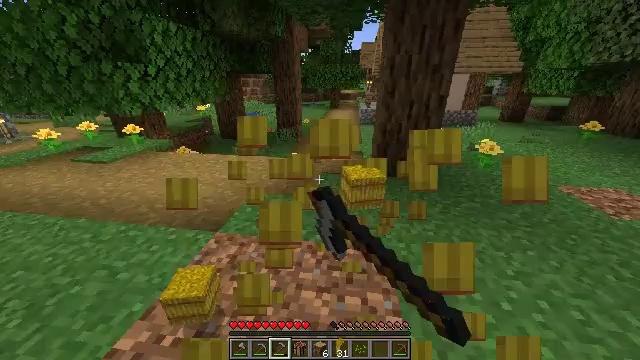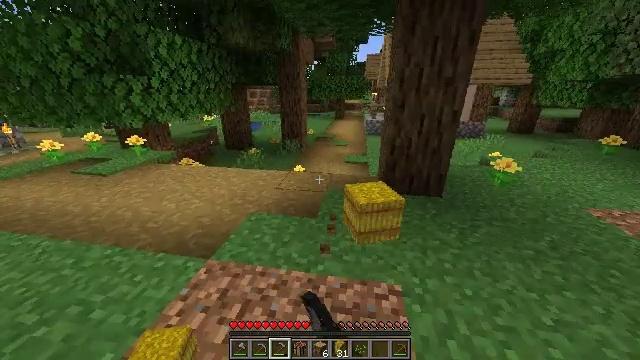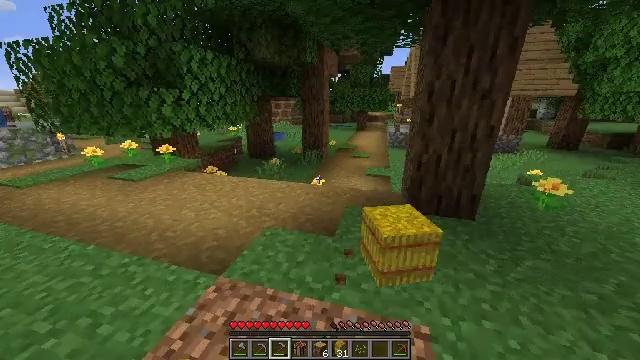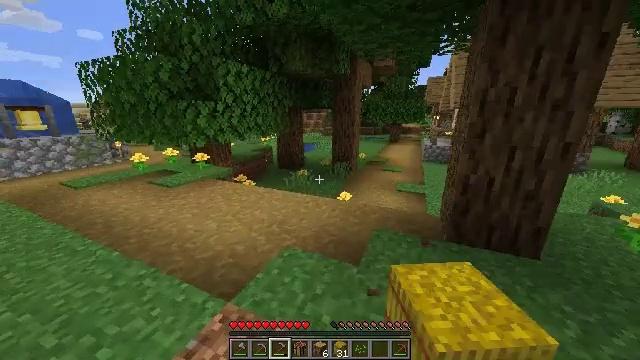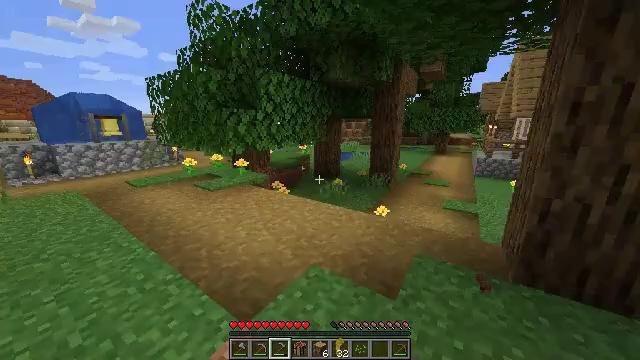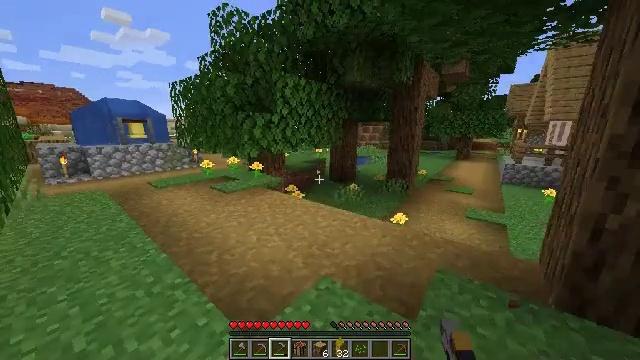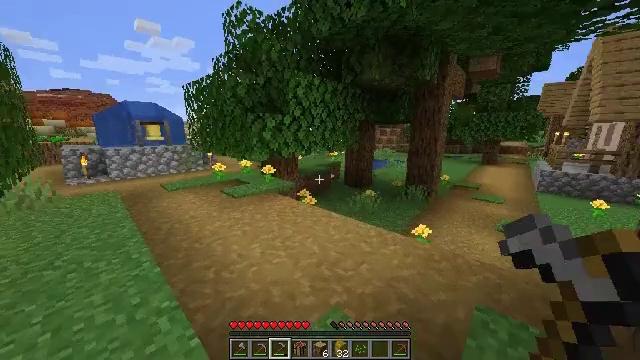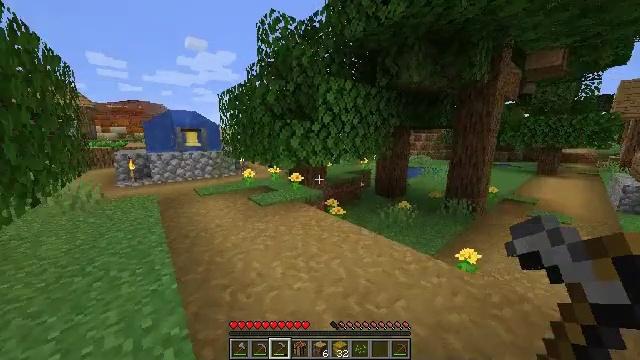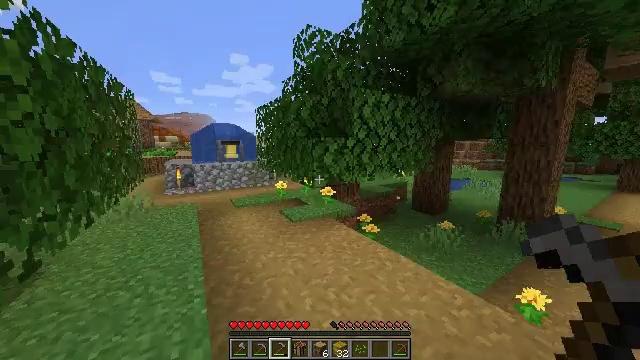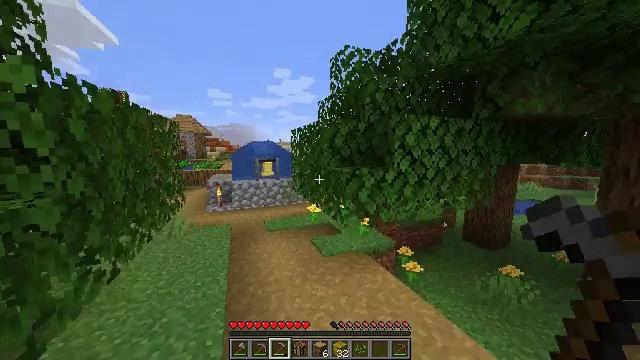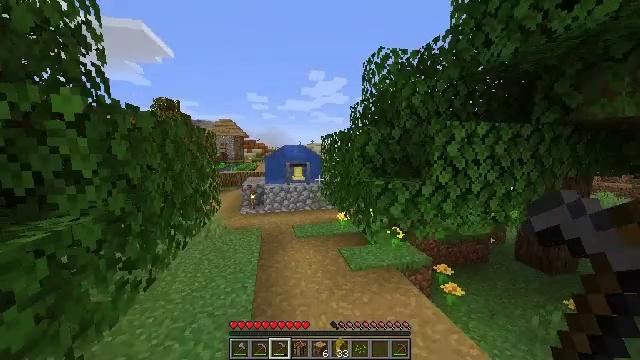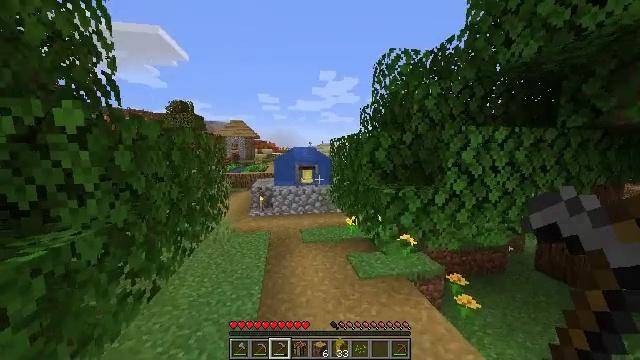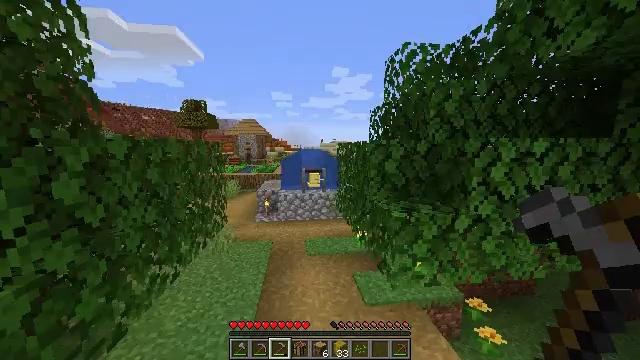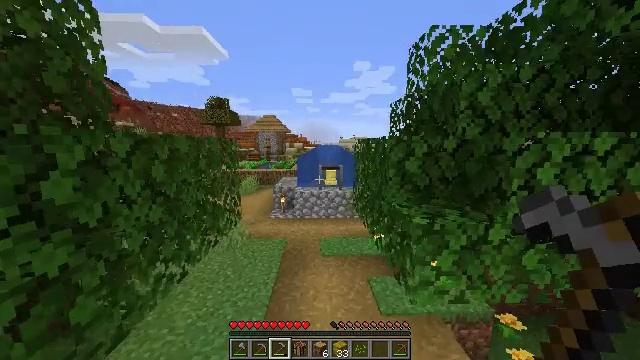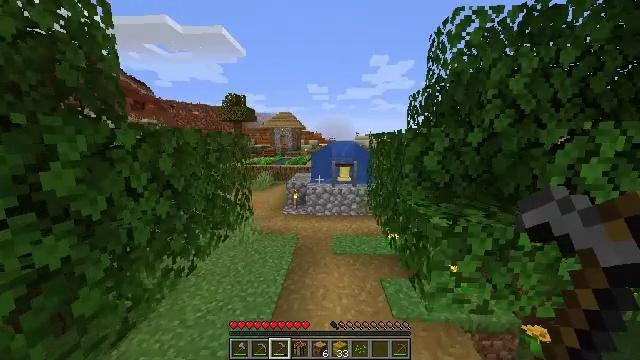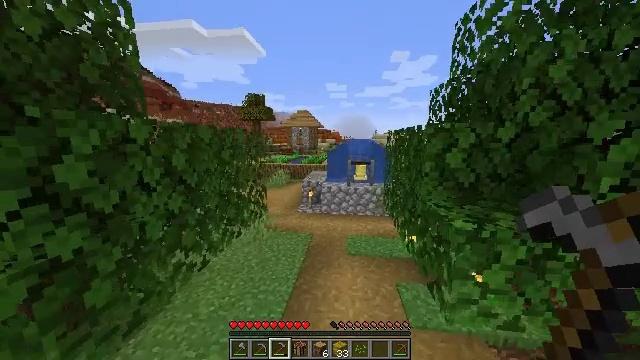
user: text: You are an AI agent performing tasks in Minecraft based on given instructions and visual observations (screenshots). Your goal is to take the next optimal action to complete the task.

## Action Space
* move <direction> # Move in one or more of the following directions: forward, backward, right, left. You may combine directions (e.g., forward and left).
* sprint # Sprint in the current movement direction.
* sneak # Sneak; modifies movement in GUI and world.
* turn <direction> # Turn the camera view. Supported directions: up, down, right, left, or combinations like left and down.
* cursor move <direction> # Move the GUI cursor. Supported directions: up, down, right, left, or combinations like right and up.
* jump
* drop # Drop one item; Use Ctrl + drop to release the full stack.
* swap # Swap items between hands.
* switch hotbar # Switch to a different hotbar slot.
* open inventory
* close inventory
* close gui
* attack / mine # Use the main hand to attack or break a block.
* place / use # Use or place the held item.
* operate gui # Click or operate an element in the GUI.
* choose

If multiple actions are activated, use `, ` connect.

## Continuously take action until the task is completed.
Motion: motion action
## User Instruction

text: Break the composter to recycle it.
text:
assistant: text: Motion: move forward, sprint, turn left and up
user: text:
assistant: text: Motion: move forward, sprint, turn left and up
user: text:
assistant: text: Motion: move forward, sprint, turn left and up
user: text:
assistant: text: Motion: move forward, sprint, turn left and up
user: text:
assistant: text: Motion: move forward, sprint, turn left
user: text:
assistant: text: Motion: move forward, sprint, turn left
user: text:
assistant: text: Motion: move forward, sprint, turn left and up
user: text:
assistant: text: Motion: move forward, sprint, turn left and up, jump
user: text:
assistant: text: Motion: move forward, sprint, turn left and up, jump
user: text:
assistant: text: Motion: move forward, sprint, turn left, jump
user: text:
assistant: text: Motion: move forward, sprint, turn left, jump
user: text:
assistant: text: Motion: move forward, sprint, turn left, jump
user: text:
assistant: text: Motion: move forward, sprint, turn left and down, jump
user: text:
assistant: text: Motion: move forward, sprint, turn left, jump
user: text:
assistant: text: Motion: move forward, sprint, turn left, jump
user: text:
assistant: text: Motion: move forward, sprint, turn left, jump
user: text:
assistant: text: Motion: move forward, sprint, jump
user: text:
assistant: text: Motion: move forward, sprint, jump
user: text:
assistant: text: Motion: move forward, sprint, turn left, jump
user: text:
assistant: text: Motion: move forward, sprint, jump
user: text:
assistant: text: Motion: move forward, sprint, jump
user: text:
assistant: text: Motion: move forward, sprint, jump
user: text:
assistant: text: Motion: move forward, sprint, turn left, jump
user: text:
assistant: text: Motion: move forward, sprint, jump
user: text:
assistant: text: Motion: move forward, sprint, jump
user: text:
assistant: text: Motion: move forward, sprint, turn left, jump
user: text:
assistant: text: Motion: move forward, sprint, turn left, jump
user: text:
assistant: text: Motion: move forward, sprint, jump
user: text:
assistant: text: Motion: move forward, sprint, turn left, jump
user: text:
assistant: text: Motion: move forward, sprint, turn left, jump